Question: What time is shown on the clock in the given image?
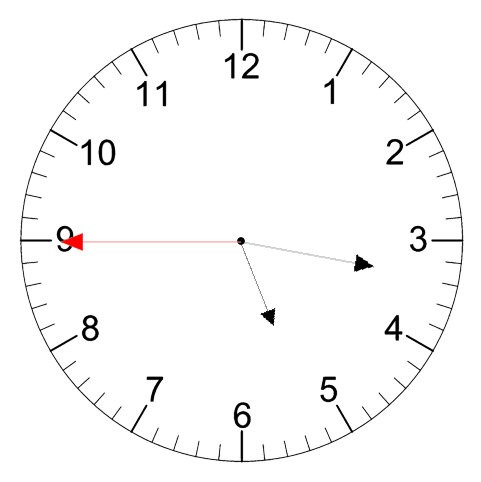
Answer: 05:16:45